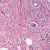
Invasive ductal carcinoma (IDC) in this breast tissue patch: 1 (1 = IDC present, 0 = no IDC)